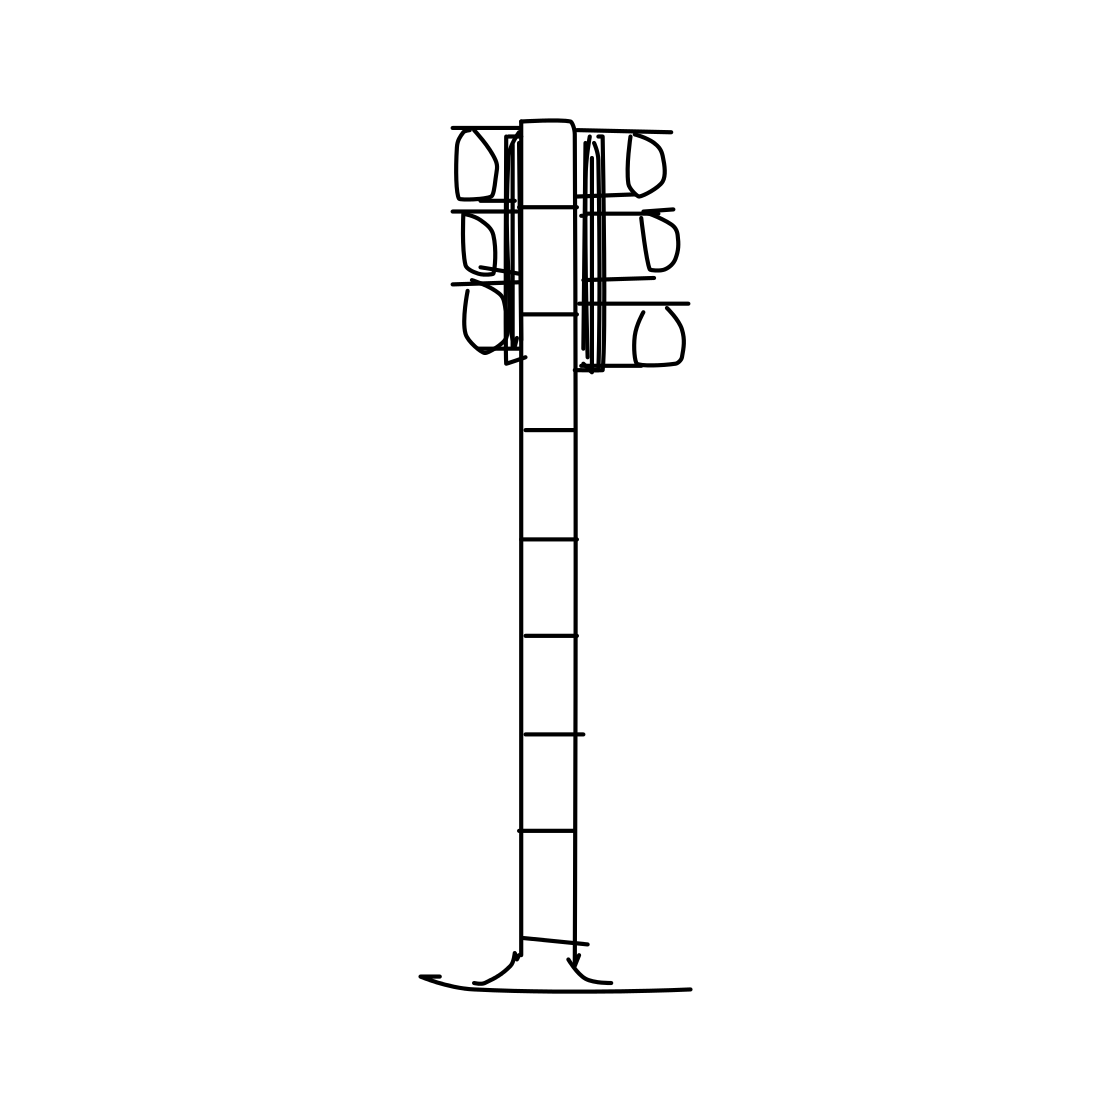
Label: traffic light